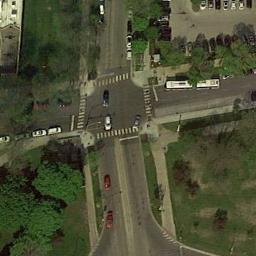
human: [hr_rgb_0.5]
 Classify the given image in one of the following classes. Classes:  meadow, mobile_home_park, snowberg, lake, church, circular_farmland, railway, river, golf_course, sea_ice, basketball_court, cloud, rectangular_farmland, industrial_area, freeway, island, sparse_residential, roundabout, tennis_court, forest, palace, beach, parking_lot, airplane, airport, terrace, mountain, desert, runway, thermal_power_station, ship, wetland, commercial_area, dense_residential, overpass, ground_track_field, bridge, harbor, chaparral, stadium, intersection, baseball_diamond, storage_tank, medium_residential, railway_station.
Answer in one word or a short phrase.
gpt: intersection